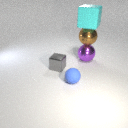
large brown metal sphere above large purple metal sphere